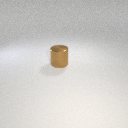
large brown metal cylinder